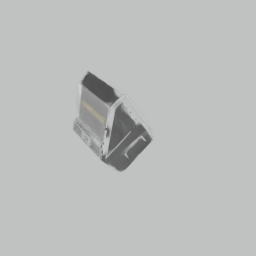
Label: electronics